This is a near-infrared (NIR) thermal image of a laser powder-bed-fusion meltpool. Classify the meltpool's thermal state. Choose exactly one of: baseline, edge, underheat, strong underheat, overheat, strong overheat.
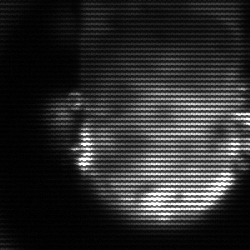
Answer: baseline